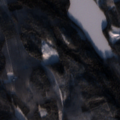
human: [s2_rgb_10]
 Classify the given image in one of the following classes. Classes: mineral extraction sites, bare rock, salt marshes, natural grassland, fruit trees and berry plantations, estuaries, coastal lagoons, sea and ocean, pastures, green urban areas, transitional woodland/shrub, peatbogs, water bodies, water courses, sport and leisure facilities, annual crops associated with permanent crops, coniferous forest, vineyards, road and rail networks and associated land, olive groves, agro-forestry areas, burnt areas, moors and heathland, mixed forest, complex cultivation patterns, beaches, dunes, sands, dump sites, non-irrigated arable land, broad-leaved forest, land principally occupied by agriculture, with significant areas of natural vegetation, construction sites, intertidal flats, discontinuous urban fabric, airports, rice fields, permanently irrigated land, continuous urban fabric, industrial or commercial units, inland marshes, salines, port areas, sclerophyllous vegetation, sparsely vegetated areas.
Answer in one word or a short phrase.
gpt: broad-leaved forest, coniferous forest, mixed forest, transitional woodland/shrub, water bodies